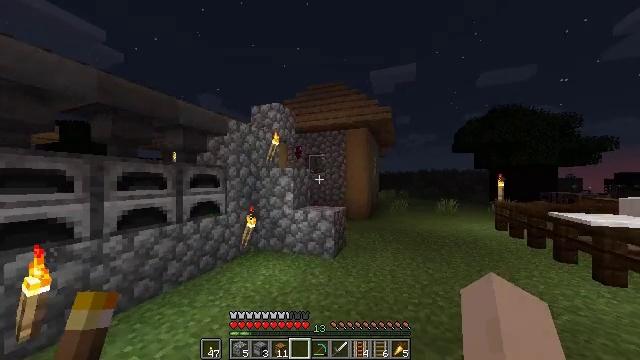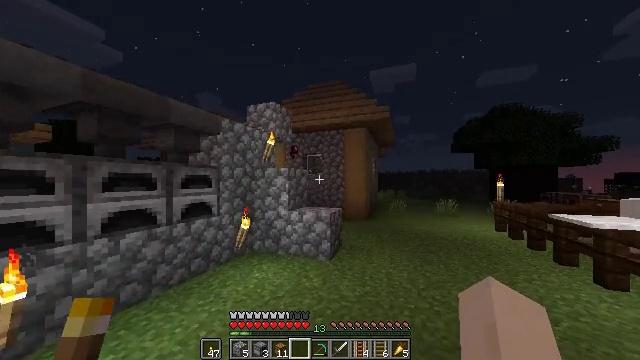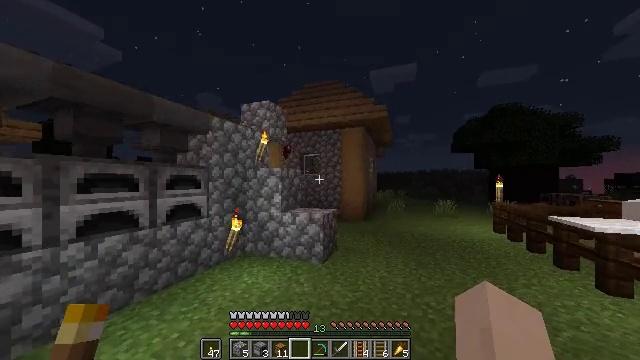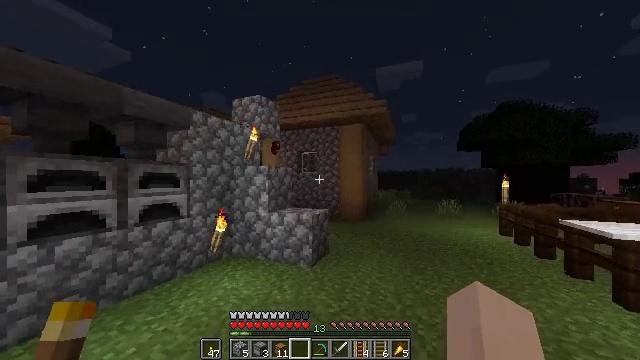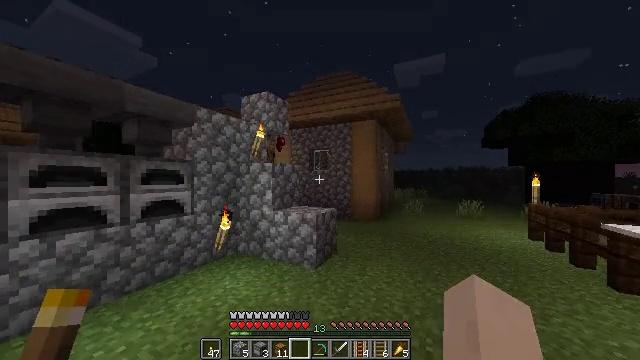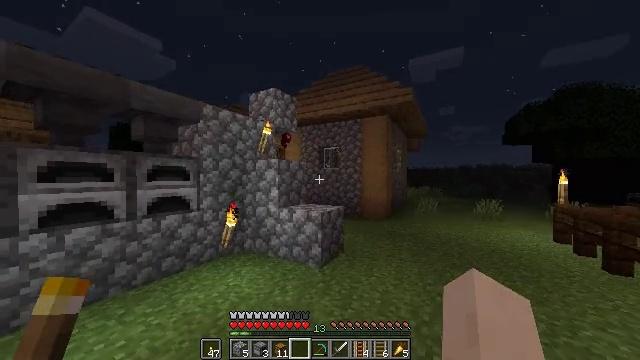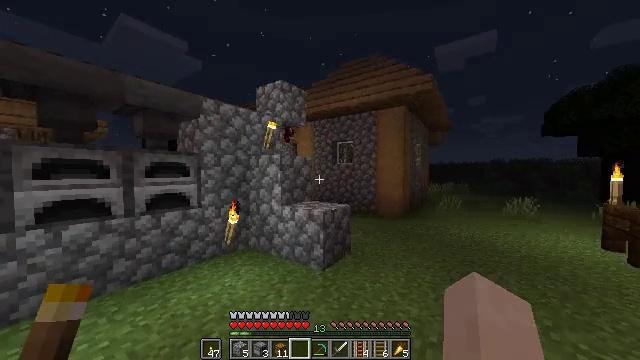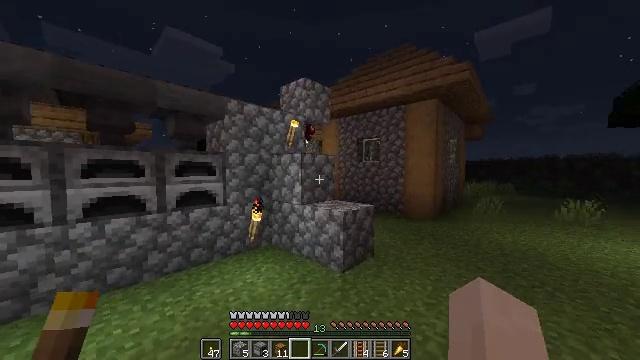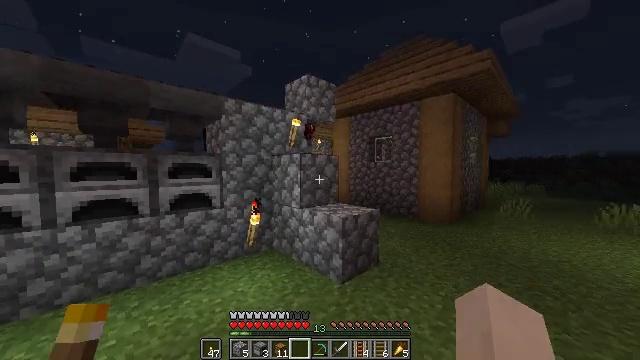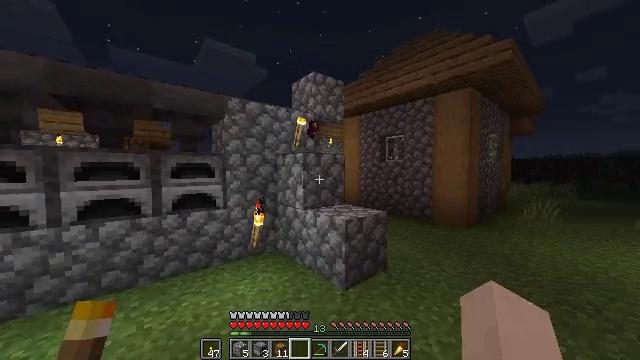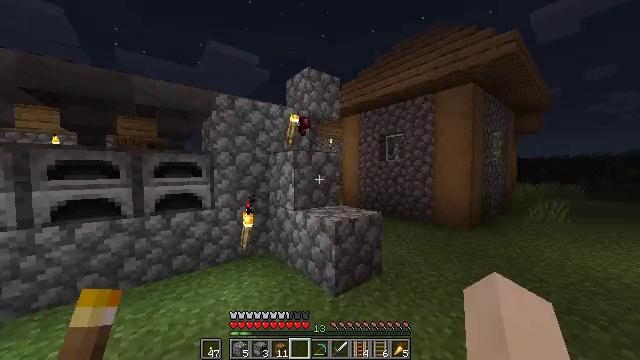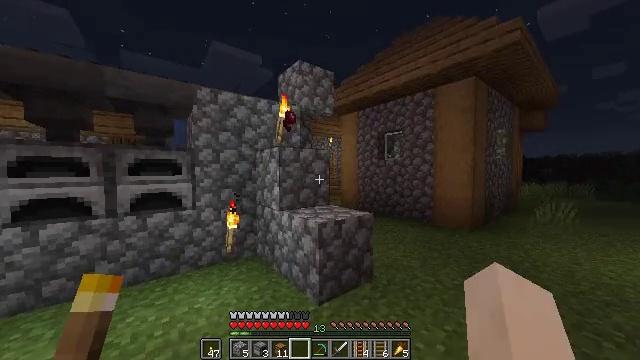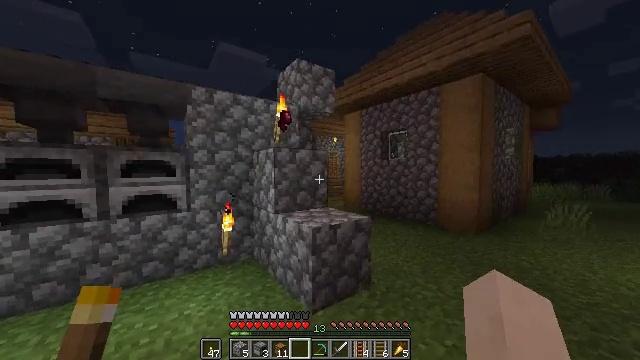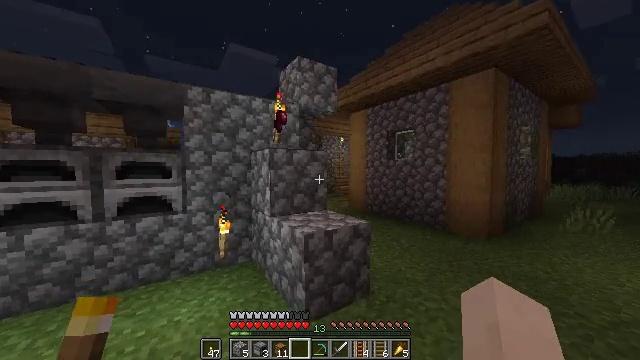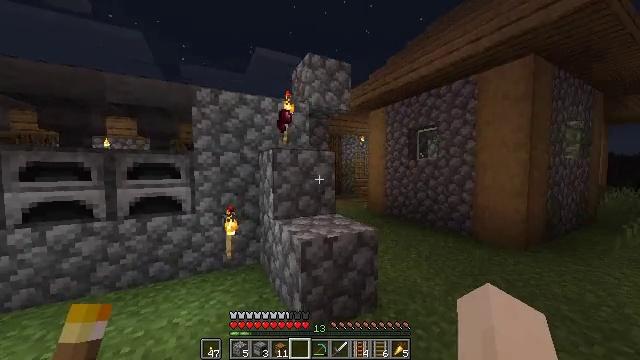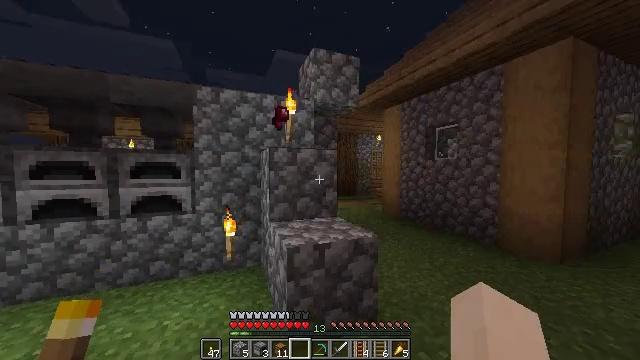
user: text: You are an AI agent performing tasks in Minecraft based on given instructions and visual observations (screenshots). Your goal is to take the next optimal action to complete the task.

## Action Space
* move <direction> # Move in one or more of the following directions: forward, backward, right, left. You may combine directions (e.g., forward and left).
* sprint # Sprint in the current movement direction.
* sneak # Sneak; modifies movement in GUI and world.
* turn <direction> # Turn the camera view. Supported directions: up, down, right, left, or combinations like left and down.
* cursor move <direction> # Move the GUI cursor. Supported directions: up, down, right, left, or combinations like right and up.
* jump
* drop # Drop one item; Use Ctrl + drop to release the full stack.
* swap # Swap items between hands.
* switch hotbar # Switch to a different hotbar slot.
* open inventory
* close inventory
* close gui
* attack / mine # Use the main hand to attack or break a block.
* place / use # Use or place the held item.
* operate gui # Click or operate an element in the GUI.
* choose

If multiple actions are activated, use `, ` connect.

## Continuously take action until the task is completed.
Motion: motion action
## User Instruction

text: Combine the required materials to craft a lever.
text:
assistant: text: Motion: move forward and move right, sprint
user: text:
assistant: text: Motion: move forward and move right, sprint
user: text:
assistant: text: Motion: move forward and move right, sprint, turn left
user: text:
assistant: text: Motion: move forward and move right, sprint, turn left
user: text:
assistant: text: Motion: move forward and move right, sprint, turn left
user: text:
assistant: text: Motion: move forward and move right, sprint, turn left and down
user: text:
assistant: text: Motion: move forward and move right, sprint, turn left
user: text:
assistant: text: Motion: move forward and move right, sprint, turn left
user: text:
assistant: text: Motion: move forward and move right, sprint, turn left
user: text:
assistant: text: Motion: move forward and move right, sprint
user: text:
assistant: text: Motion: move forward and move right, sprint
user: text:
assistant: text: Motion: move forward and move right, sprint, turn left
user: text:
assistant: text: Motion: move forward and move right, sprint, turn left
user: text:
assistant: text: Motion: move forward and move right, sprint, turn left
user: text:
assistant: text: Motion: move forward and move right, sprint, turn left
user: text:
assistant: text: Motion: move forward and move right, sprint, turn left and down
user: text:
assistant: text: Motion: move forward, turn left and down
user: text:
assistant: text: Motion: move forward, turn left and down
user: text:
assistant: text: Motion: move forward, turn left
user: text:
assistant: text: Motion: move forward, turn left, jump
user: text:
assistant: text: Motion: move forward, jump
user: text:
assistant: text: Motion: move forward, jump
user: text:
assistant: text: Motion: move forward, jump
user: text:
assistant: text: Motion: move forward, jump
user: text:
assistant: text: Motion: move forward, jump
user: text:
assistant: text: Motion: move forward, turn down, jump
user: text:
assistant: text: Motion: move forward, turn down, jump
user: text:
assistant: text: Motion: move forward, sprint, turn down, jump
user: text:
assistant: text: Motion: move forward, sprint, turn down, jump
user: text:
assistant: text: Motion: move forward, sprint, jump